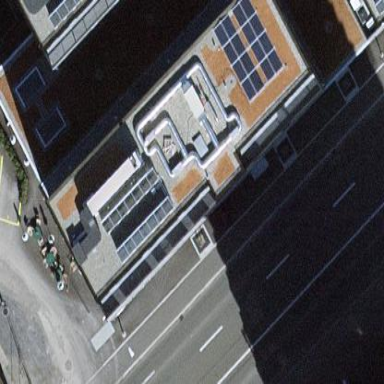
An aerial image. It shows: Part of building.